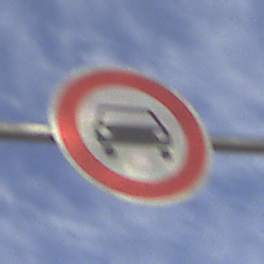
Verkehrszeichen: VerbotKraftwagen
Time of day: MorningAfternoon
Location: Outdoor (Suburban)
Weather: PartlyCloudy
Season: NotSpecified
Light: Natural